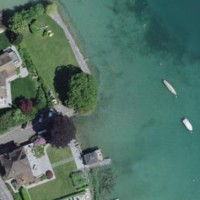
EUNIS habitat code: 14
Species observed at this site:
Carpinus betulus
Asplenium trichomanes
Asplenium ruta-muraria